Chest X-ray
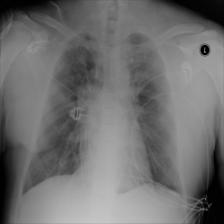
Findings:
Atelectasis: negative
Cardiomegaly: negative
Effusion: negative
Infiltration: positive
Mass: negative
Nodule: negative
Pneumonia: negative
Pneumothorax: negative
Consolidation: positive
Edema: negative
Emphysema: negative
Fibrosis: negative
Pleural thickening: negative
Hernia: negative